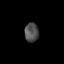
Tissue: skin
Cell type: T cells
Senescence score: 0.2171
Nuclear area (px): 265
Mean DAPI intensity: 78.517